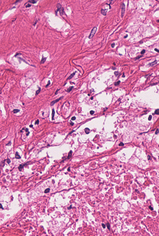
Tumor epithelial tissue: no
Tumor-associated stroma tissue: yes
Normal tissue: no